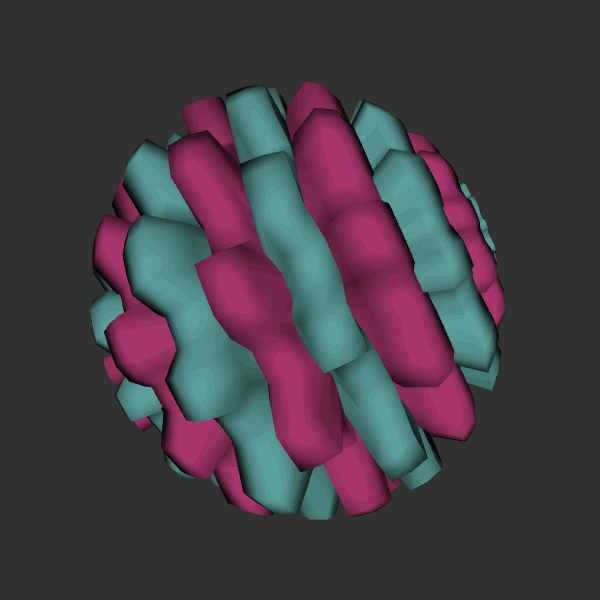
Background: dark